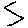
Label: zigzag